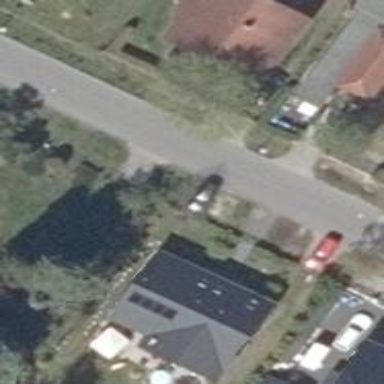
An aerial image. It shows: Asphalt road in residential area.